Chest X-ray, PA view. Patient: 27 years old, sex M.
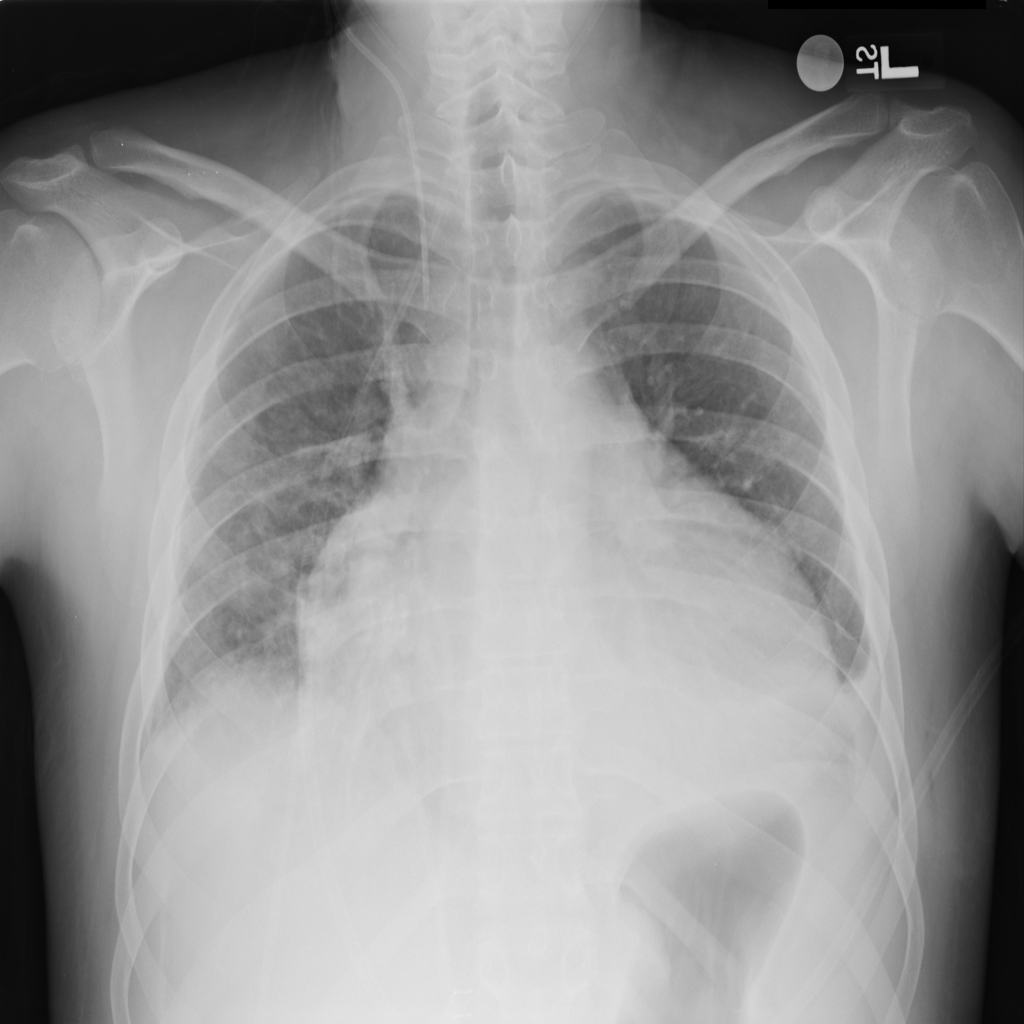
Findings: No Finding